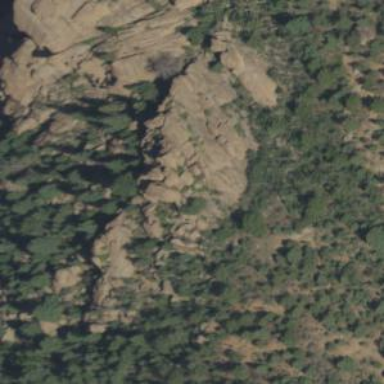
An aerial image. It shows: Landscape of bare rock.